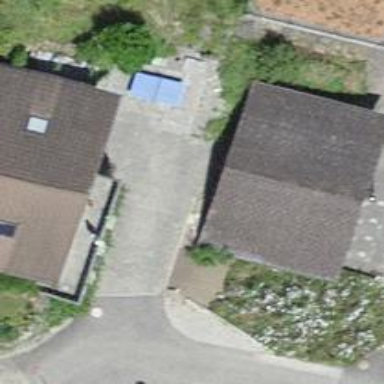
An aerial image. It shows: Garage.